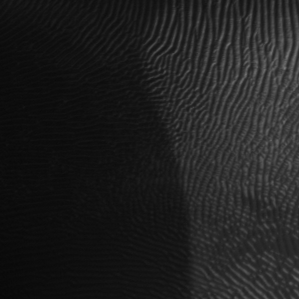
Label: frost